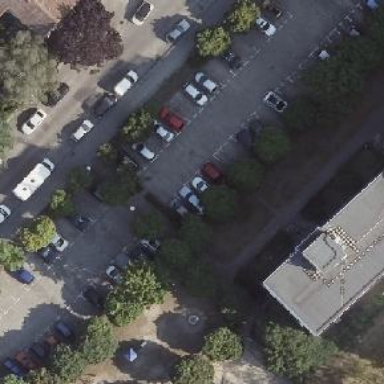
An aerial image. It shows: Paved footway.